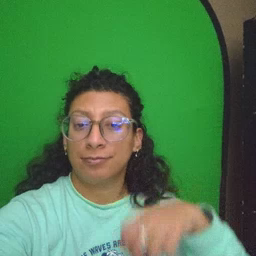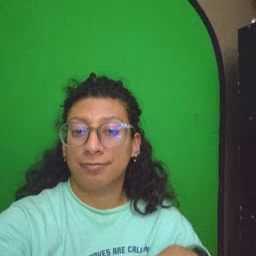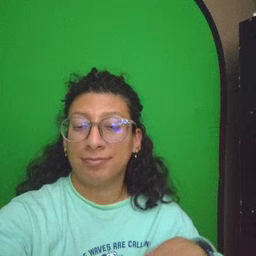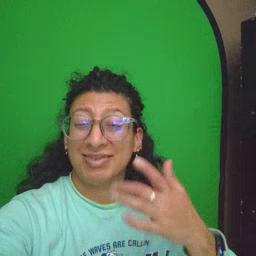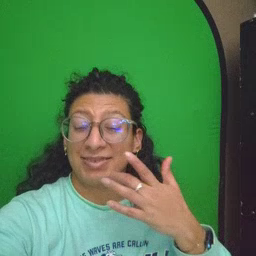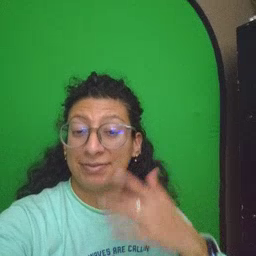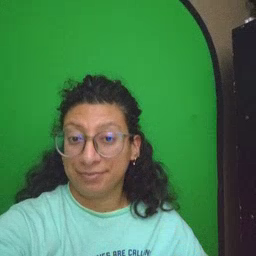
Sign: taste